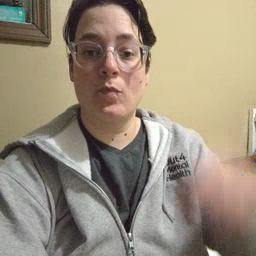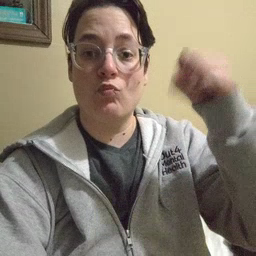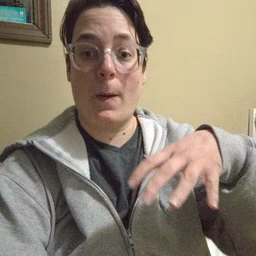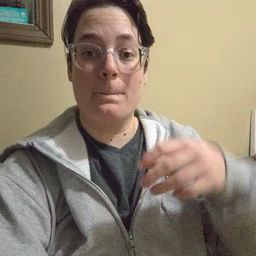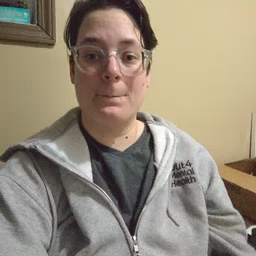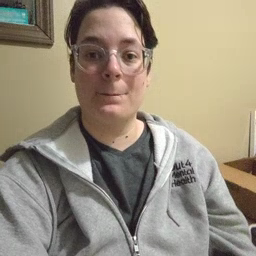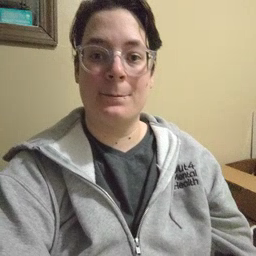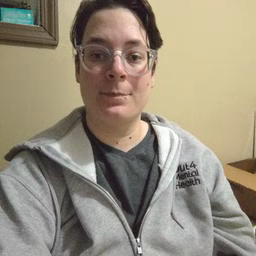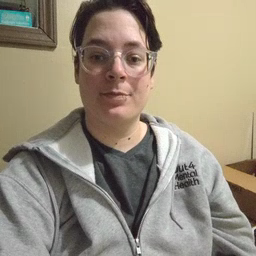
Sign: drop